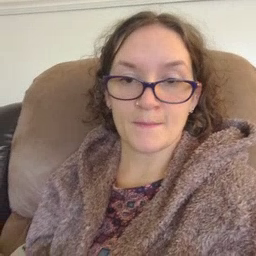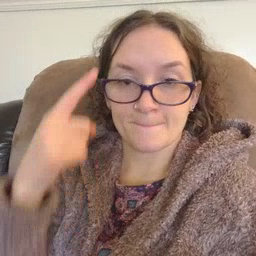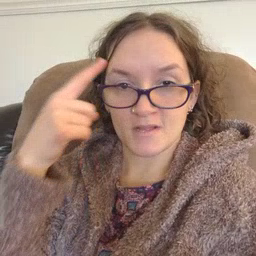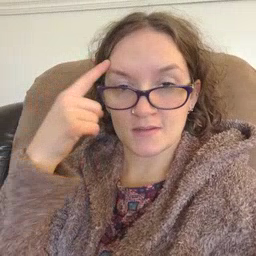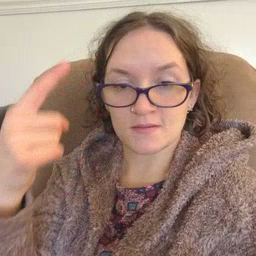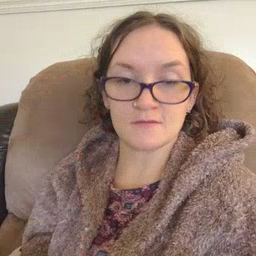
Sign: penny